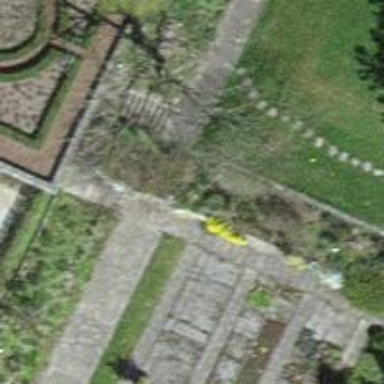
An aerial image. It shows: Steps with paved surface.